Question: I don't know why i'm getting undefined result in my chrome console when i try to get the parentElement Object using the .parentElement method.

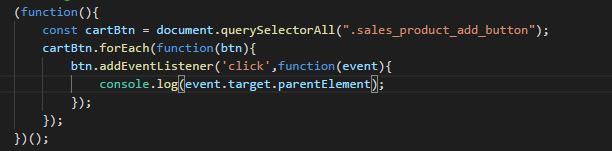
Answer: querySelector/querySelectorAll returns a NodeList. Which is an Array like object but not an exact array. Simply, you can not call forEach on NodeList. Instead, you can cast NodeList to Array by wrapping it with 'Array.from(YourNodeListObject)' or old school style - '[].slice.call(YourNodeListObject)'. Possibly you've confused it with jQuery's 'each' method which can be passed to every array like object.
'''
Array.from(document.querySelectorAll('.sales_product_add_button')).forEach(function(btn){
btn.addEventListener('click', function(evt){
alert(evt.target.parentElement.innerText);
});
});
'''
'''
<div class='product' id='product-1'><p>Product-1</p><a class="sales_product_add_button">Click me</a></div>
<hr>
<div class='product' id='product-2'><p>Product-2</p><a class="sales_product_add_button">Click me</a></div>
<hr>
<div class='product' id='product-3'><p>Product-3</p><a class="sales_product_add_button">Click me</a></div>
<hr>
<div class='product' id='product-4'><p>Product-4</p><a class="sales_product_add_button">Click me</a></div>
'''